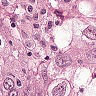
Metastatic tissue present: yes